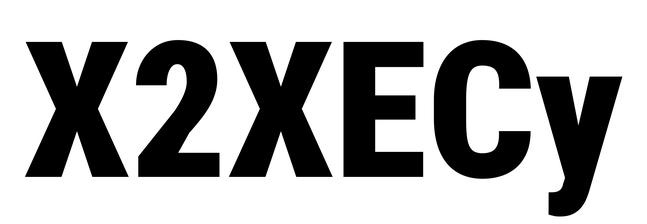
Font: Roboto_Condensed_Black